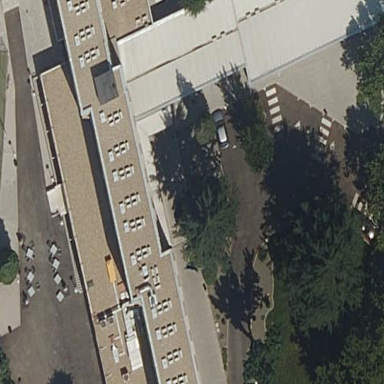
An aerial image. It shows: Dormitory building with flat roof.